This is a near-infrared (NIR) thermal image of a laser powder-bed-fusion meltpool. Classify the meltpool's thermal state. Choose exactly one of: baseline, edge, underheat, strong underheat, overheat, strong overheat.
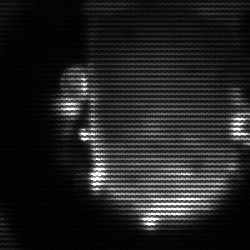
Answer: baseline